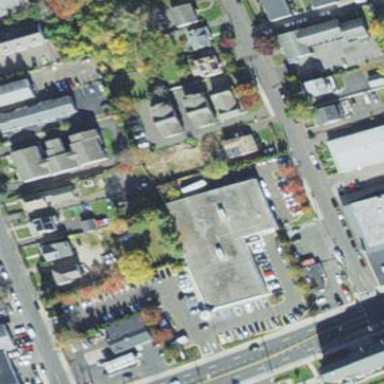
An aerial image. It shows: Part of building.